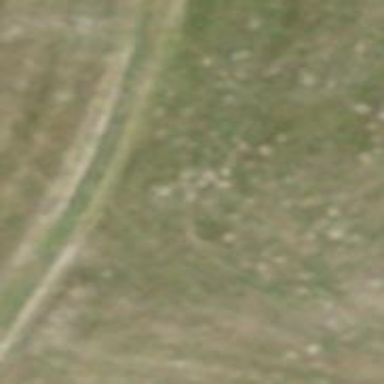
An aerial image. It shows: Track with grass surface categorized as grade4 tracktype.